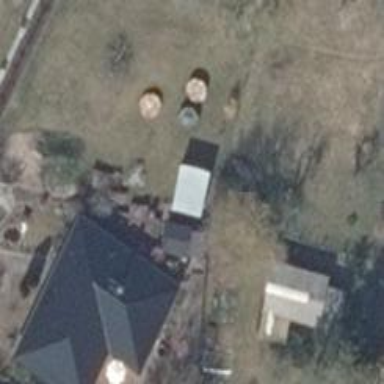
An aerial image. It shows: Hipped roof house.